Question: All,
I have a horizontal menu bar. When the user hovers over each link in the menu bar, I want to show a small triangle underneath the link.
This small triangle is not an image but is rendered by CSS border syntax. Image and code below:

Here is the CSS code for the triangle:
'''
#css_arrow {
border-color: transparent transparent rgba(111,46,11,0.0) transparent;
border-style: solid;
border-width: 8px;
height: 0;
width: 0;
position: absolute;
top: 34px;
left: 78px;
'''
I want to add the triangle to the menu item in hover state.
Can someone please advise how to go about adding this id to the hover state. I thought about using two classes for the items in the menu bar but its not working out. Here is the html code:
'''
<div id="main_bar">
<ul>
<li class="maintabs maintabs_tri"><a href="#">Overview</a></li><li class="maintabs maintabs_tri"><a href="#">Collar/ Neckline</a></li><li class="maintabs maintabs_tri"><a href="#">Sleeves</a>
<ul>
<li class="s_leftright"><a href="#">Left Sleeves</a></li>
<li class="s_leftright"><a href="#">Right Sleeves</a></li>
</ul></li><li class="maintabs maintabs_tri"><a href="#">Body</a></li>
</ul>
</div>
'''
And the CSS, which doesnt work:
'''
.maintabs_tri:hover {
border-color: transparent transparent rgba(111,46,11,1) transparent;
border-style: solid;
border-width: 8px;
position: absolute;
height: 0;
width: 0;
top: 32px;
left: 78px;
}
'''
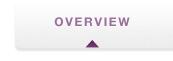
Answer: You are going to need to place it on all items, but only display it on hover, i.e.
'''
<ul>
<li>
<a href="#">Whatever <span></span></a>
</li>
<li>
<a href="#">Whatever <span></span></a>
</li>
<li>
<a href="#">Whatever <span></span></a>
</li>
</ul>
'''
In this case, span is going to be the triangle. I'm assuming you've already styled your ul an li appropriately. So, in your css:
'''
ul li a {
display: block;
width: 100px;
height: 32px;
float: left;
position: relative;
}
ul li a:hover span {
display: block;
}
ul li a span {
display: none;
border-color: transparent transparent rgba(111,46,11,1) transparent;
border-style: solid;
border-width: 8px;
height: 0;
width: 0;
position: absolute;
bottom: 0;
left: 50%;
}
'''
I'm nesting it within the anchor because that maximizes the clickable area.